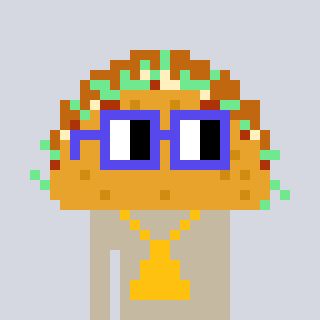
a pixel art character with square blue glasses, a taco-shaped head and a bege-colored body on a cool background